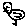
Label: bird